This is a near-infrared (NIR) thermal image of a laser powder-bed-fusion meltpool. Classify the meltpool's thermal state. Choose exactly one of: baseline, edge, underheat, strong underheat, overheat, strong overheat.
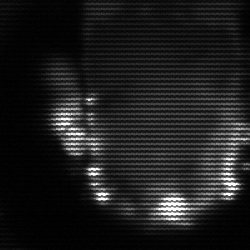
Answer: baseline